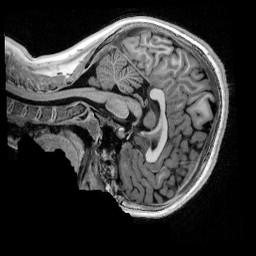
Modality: UNIT1_denoised
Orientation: sagittal
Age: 11
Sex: female
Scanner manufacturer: siemens
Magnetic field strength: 3 T
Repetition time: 4 s
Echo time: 0.00303 s